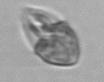
Label: Ciliophora